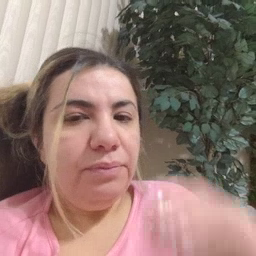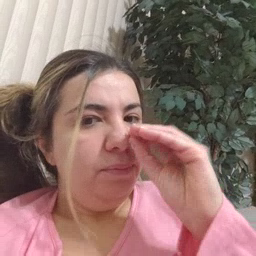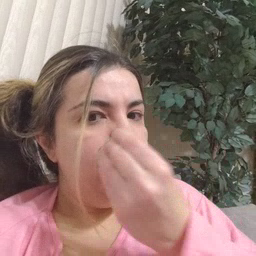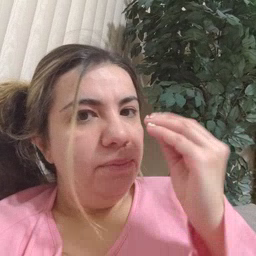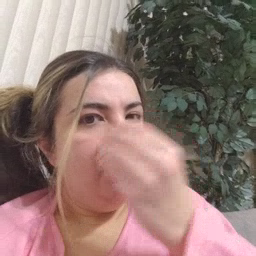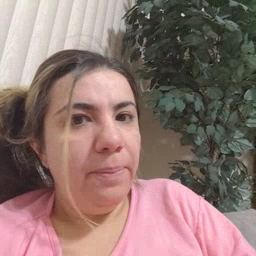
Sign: flower